Question: I'm trying to style my wordpress sub-menu with CSS to show only when a user hovers the "Color" menu item but I haven't succeed so I need some help please.
Here's how my menu looks like at this state:

The sub-menu shows all the time and there is a weird space after the "Color" menu item. Also, the sub-menu items are displayed one after another and not one below other like a drop-down menu should be.
Could you please help me out?
I'm aware that there are some similar questions to this one but they were of no help.
EDIT: added current CSS menu code that I have in my style.css
'''
nav.main { float: left; }
nav.main li { float: left; margin-right: 11px; }
nav.main li.last-child { margin-right: 0; }
nav.main li a {
color: #7A0018;
display: block;
font-size: 13px;
padding: 50px 7px 22px 7px;
text-decoration: none;
}
nav.main li a:hover { background: #fbf6dc; }
nav.main li.current-menu-item a { background: #fbf6dc; }
'''
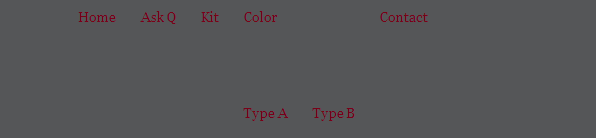
Answer: where is css for your child list items ? you haven't use for those which should be done first then only on hovering them you have to change display property .
You have given margin-right property 11px; where as on default also occupies some margin.
Can you also provide your html frame (code)?